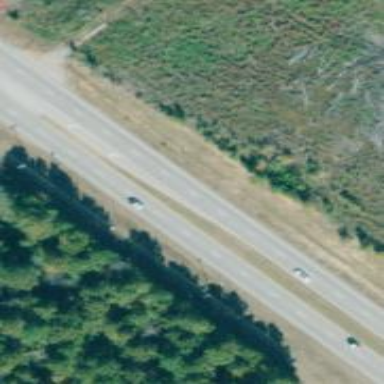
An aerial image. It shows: Expressway with asphalt surface classified as trunk highway.